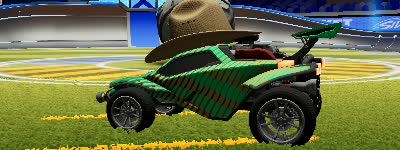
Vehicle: octane